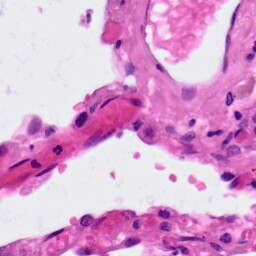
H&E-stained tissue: Lung